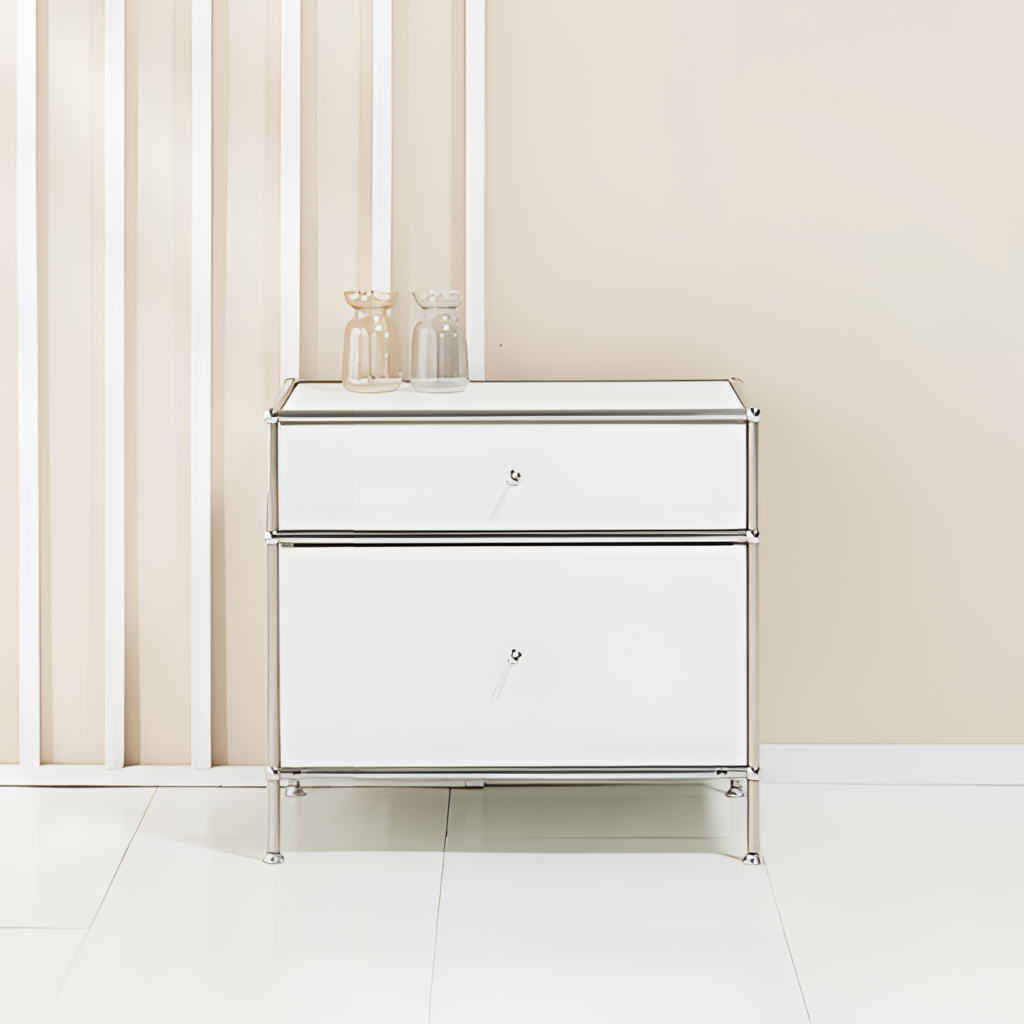
white metal and glass dresser, living room, white tile flooring, with large square pattern, modern, wood wallpaper, with vertical striped pattern